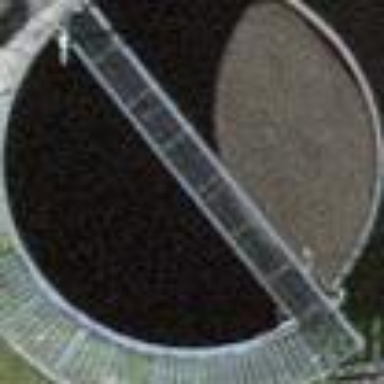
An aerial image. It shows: Industrial building housing storage tank.